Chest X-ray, PA view. Patient: 43 years old, sex M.
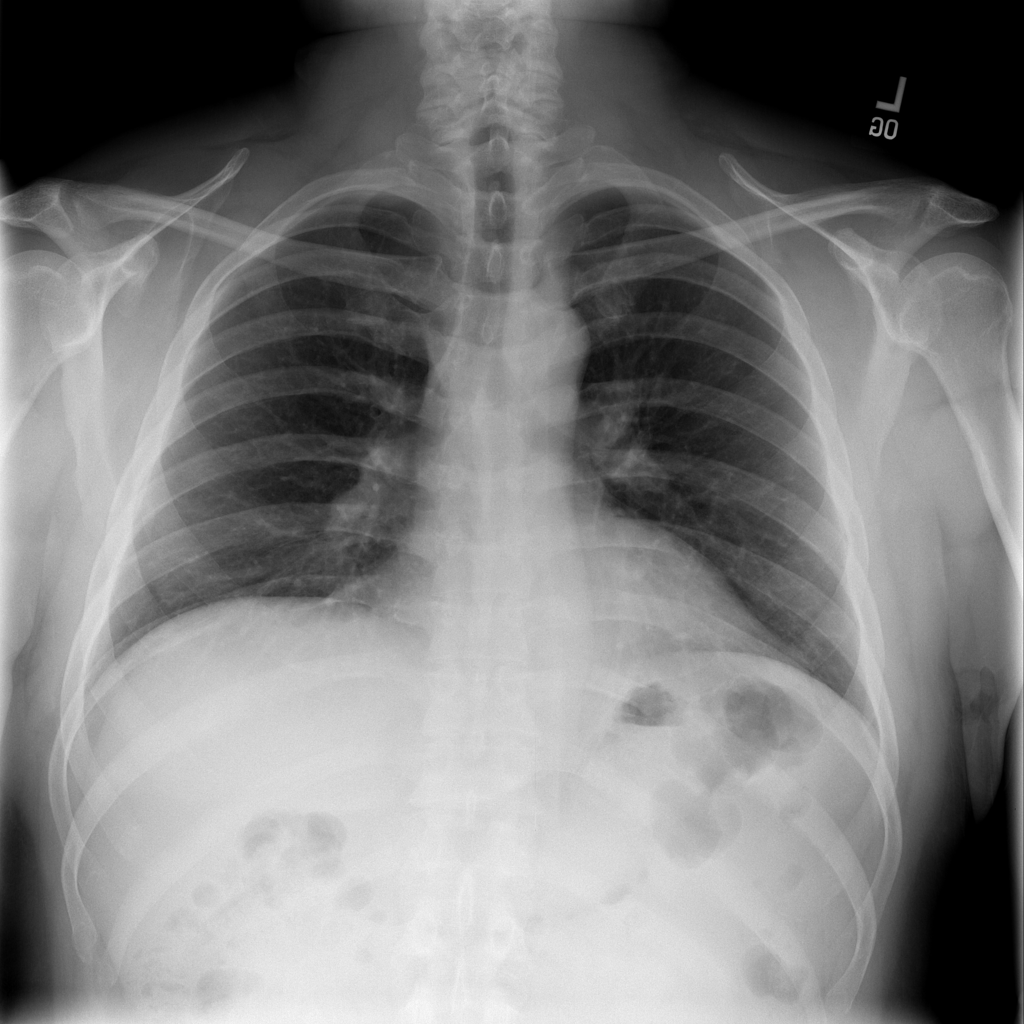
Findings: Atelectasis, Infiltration